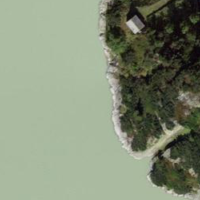
EUNIS habitat code: 14
Species observed at this site:
Cicerbita alpina